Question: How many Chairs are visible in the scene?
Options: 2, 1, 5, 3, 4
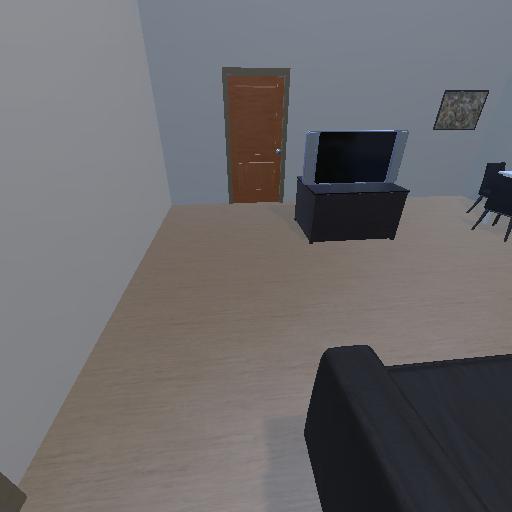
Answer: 2